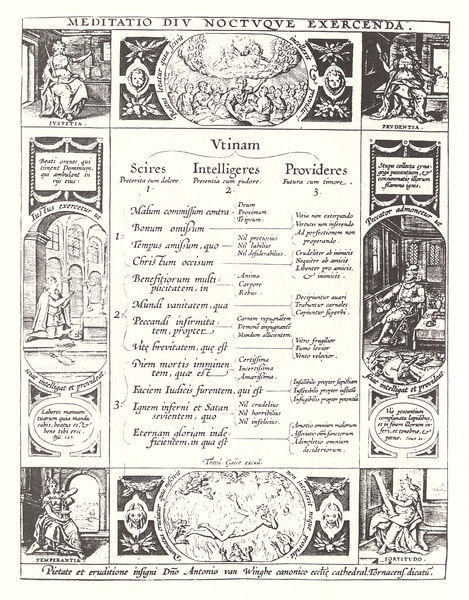
Titel: Meditatio
Künstler: Theodor Galle
Institution: (Seriendruck)
Schlagwörter: akt, dunkel, mann, nackt, weiß, landschaft, menschen, sitzen, frau, grau, hell, schwarz, szene, zeichnung, rahmen, bild, felder, sitzend, oval, rund, aussicht, holzschnitt, schrift, bilder, liegen, bogen, übung, grafik, graphik, spalten, zahlen, tor, bögen, buch, medaillon, torbogen, druck, radierung, stich, seite, illustration, schwarzweiß, text, überschrift, stadttor, eiß, kupferstich, szenen, tabelle, zeichung, latein, lateinisch, inhalt, illustrationen, anonym, liste, klammer, klammern, abhandlung, reinaissance, wchwarz, meditatio, bildserie, lschrit, utinam